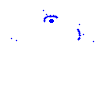
Particle: pion